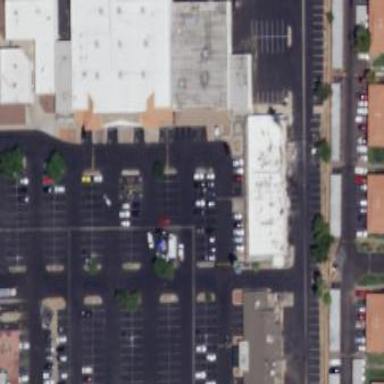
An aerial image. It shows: Retail area.